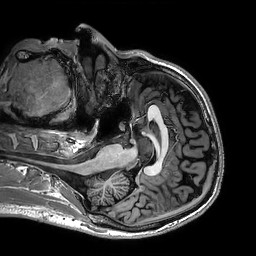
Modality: T1w
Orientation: axial
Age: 33
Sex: male
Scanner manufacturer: philips
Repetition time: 0.006436 s
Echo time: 0.00294 s